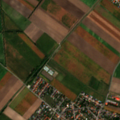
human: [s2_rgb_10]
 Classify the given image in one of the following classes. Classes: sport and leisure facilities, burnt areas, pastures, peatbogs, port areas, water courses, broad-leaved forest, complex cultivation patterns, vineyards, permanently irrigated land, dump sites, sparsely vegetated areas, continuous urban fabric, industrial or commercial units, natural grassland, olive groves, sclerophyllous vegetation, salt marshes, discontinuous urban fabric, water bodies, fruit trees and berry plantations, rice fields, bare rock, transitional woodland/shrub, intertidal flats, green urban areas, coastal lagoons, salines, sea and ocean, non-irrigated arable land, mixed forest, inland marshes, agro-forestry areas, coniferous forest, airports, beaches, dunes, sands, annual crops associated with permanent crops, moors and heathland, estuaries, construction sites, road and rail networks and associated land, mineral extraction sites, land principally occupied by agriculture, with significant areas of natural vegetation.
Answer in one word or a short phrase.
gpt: discontinuous urban fabric, non-irrigated arable land